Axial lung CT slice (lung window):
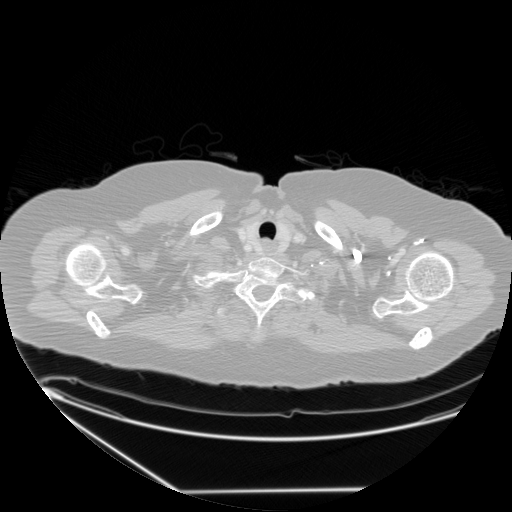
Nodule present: no